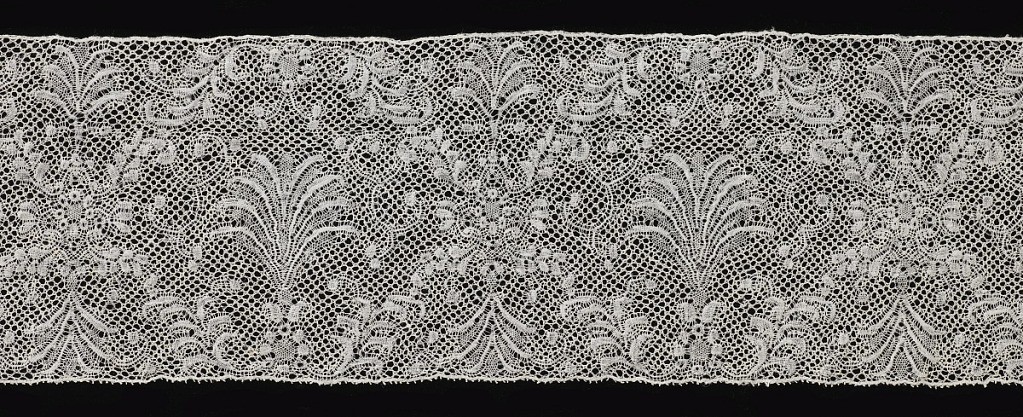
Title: Band
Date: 18th century
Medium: linen Technique: bobbin lace, Binche ground
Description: Band with leaf form enclosed diamond shaped grid.